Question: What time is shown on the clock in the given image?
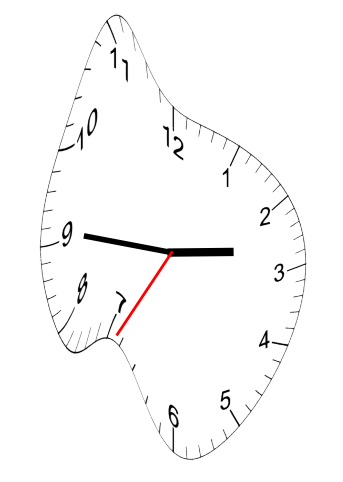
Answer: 02:45:35